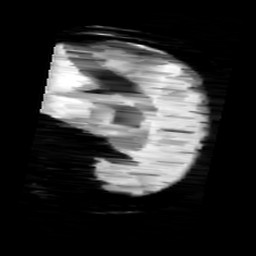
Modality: minIP
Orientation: sagittal
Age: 9
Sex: female
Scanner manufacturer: siemens
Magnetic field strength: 3 T
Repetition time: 0.027 s
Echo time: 0.02 s